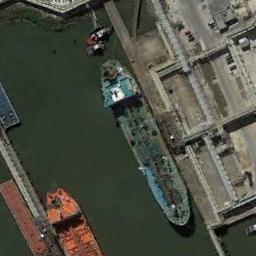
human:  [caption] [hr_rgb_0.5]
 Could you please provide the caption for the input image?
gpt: There are two ships in the green water on the shore .

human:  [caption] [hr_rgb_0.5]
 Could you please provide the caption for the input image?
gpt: There are lots of buildings beside the ships .

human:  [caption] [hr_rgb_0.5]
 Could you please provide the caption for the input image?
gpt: Several ships of different sizes are docked at the dock and the water is dark green .

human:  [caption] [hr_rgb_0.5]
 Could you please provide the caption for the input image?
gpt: Several blue, Orange ships docked at the dock .

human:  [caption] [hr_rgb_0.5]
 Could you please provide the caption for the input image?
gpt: There are a green ship and a red ship at the harbor .